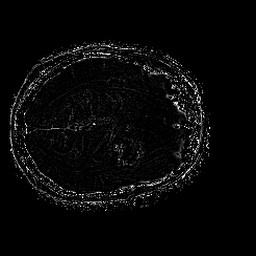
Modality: SWI
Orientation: axial
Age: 55
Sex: female
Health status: ill
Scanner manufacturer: philips
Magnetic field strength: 3 T
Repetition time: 0.031 s